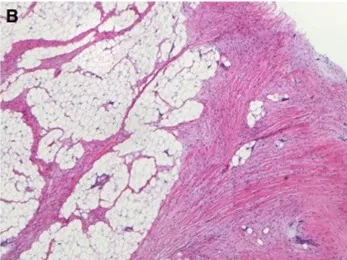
Intervening white fibrous trabeculae (4x).
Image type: pathology (h&e)